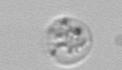
Label: Amoeba